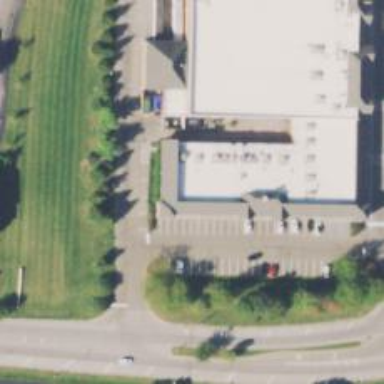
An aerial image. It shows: Fitness centre on leisure land.